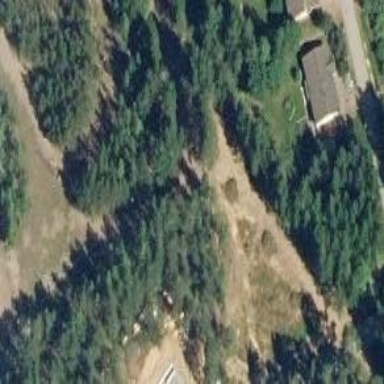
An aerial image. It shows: Disc golf tee area.